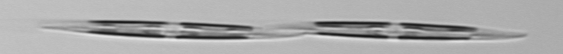
Label: Pseudo-nitzschia